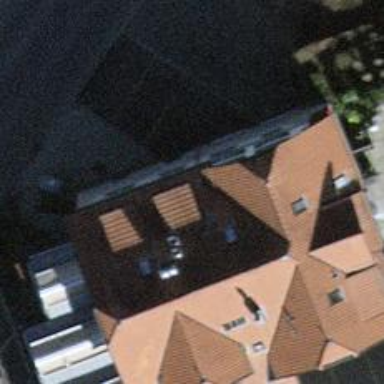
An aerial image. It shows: Restaurant.